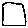
Label: square